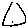
Label: triangle